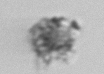
Label: detritus